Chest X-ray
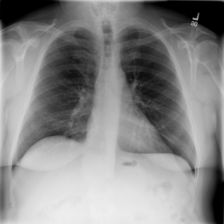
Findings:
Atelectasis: negative
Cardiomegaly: negative
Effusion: negative
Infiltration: positive
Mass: negative
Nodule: negative
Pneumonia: negative
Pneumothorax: negative
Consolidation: negative
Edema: negative
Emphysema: negative
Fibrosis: negative
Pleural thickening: negative
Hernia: negative